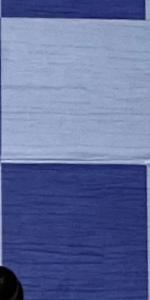
Label: Empty